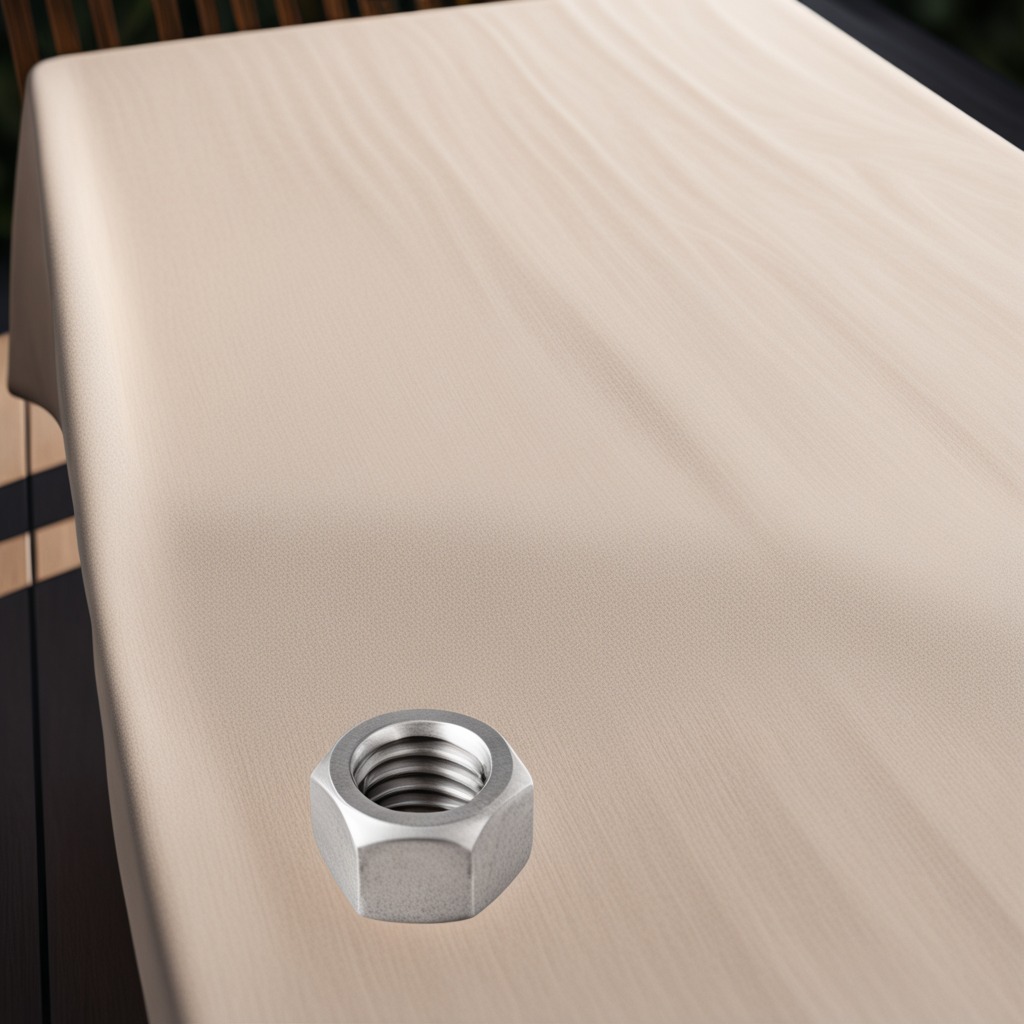
A metal nut is lying on the wooden table in the outdoor workshop.